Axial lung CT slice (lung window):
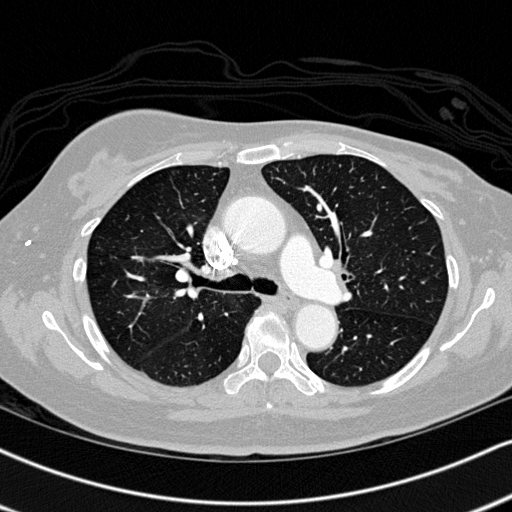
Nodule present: no